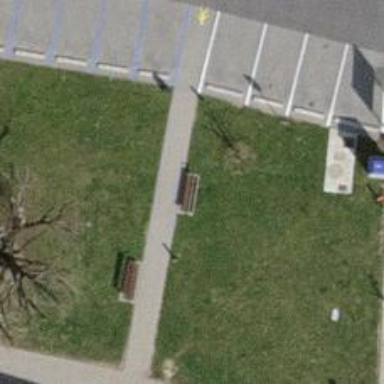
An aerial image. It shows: Bench.